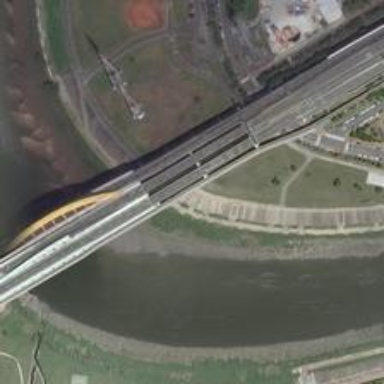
A wide bridge on the river's turn provides a great convenience for the residents on both sides of the river .